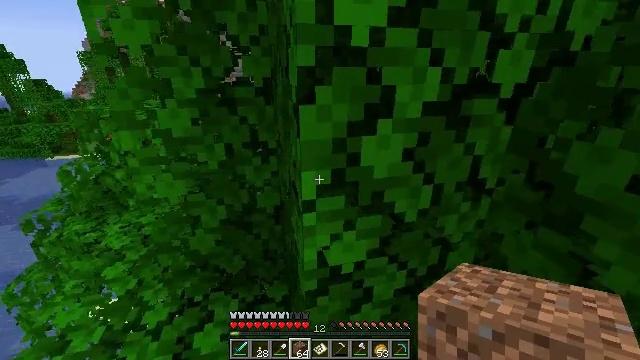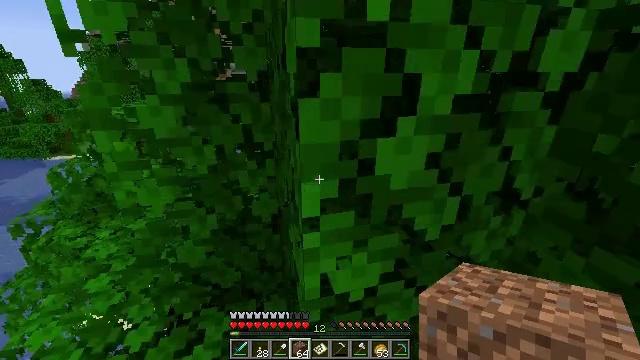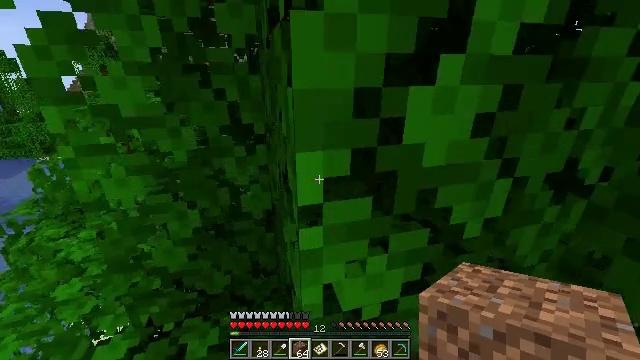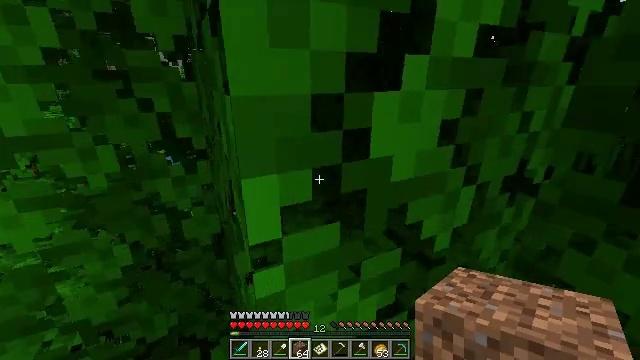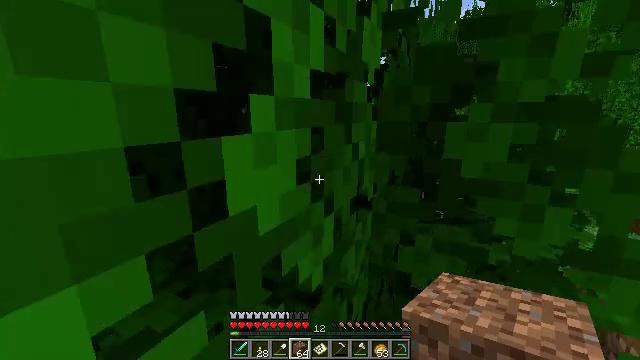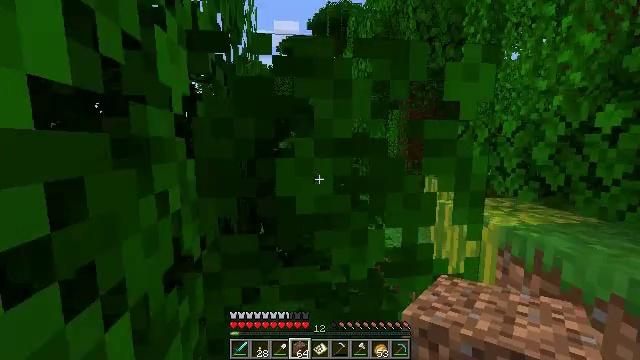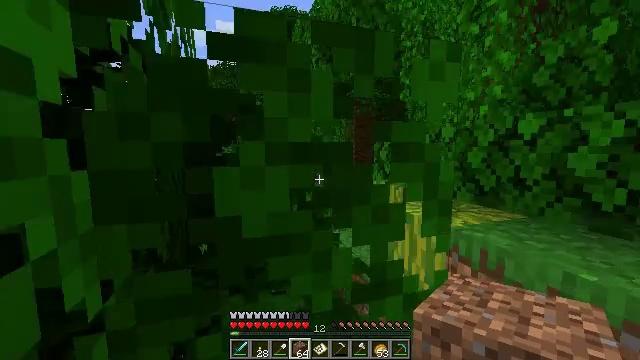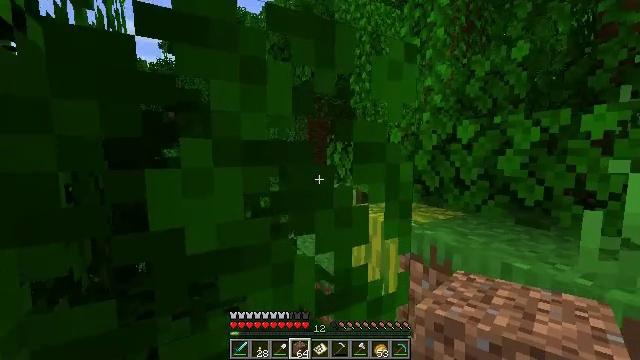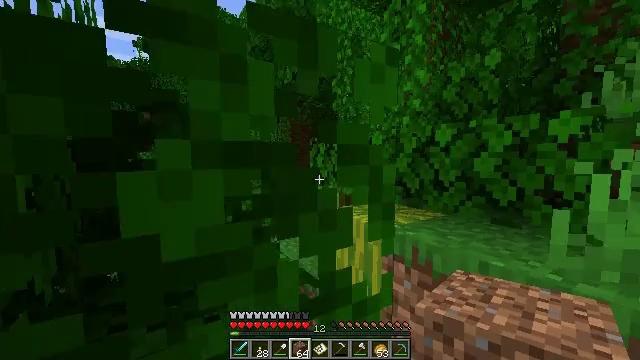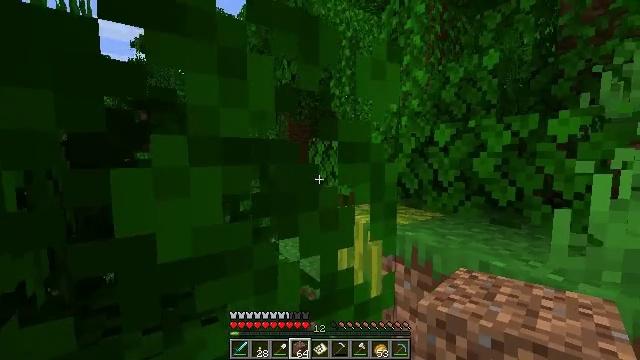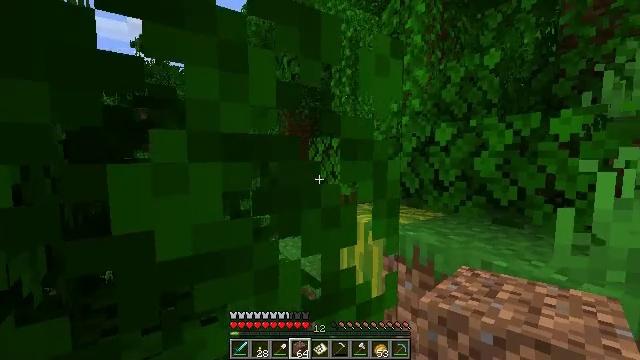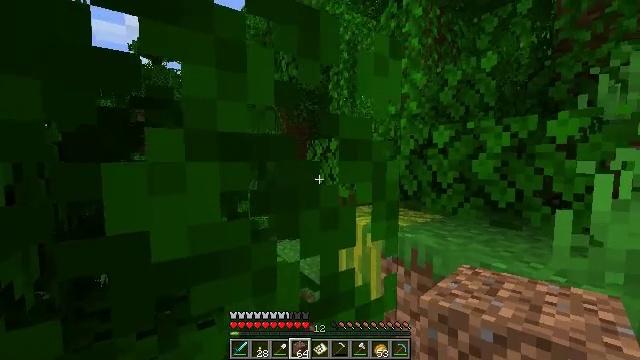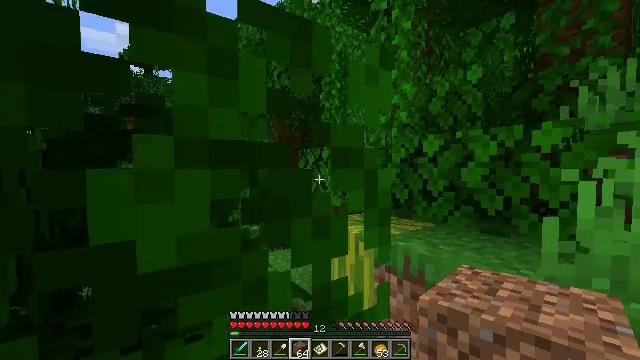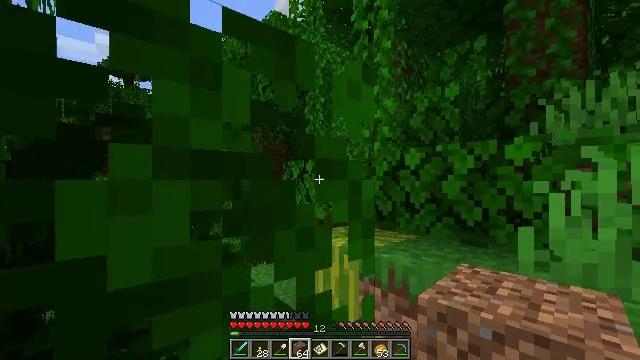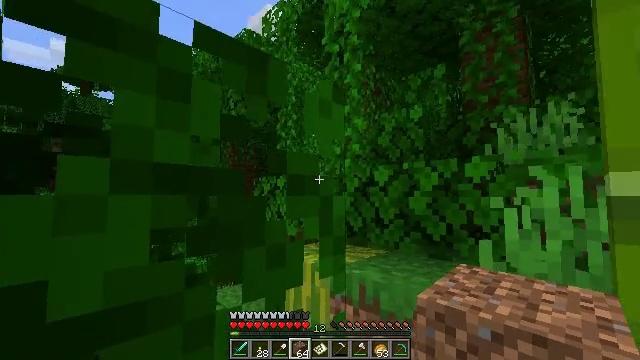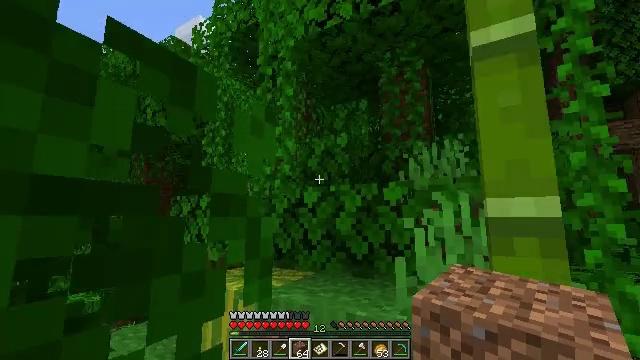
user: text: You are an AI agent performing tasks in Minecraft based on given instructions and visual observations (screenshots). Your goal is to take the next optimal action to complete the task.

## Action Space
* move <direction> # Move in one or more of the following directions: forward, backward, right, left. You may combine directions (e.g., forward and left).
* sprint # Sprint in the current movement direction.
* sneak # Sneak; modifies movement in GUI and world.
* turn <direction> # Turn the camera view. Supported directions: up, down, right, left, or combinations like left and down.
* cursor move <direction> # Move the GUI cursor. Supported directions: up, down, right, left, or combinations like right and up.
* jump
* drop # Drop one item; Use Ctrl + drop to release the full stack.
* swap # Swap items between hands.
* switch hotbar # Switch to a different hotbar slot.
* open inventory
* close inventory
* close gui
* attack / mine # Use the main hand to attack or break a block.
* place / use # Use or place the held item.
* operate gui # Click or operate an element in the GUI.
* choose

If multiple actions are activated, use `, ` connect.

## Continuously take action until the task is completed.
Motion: motion action
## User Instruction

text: Harvest bamboo from the farm.
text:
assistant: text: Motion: move forward, jump
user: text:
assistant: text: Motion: move forward, jump
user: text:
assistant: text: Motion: move forward, turn right and up, jump
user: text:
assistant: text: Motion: move forward, turn right and up, jump
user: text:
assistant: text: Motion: move forward, turn right and up
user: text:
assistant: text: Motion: turn right and up
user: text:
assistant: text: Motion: turn right
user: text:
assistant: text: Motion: turn right
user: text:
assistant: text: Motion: no_op
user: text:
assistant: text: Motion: no_op
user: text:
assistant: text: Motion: no_op
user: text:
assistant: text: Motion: turn right and up
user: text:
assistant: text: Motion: turn right and up
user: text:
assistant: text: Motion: turn right and up
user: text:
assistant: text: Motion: turn right and up
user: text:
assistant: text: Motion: turn right and up
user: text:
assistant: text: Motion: turn right and up
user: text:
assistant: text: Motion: turn right
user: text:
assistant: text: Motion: no_op
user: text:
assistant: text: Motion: no_op
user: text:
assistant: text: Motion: turn right
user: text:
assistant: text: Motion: turn right and up
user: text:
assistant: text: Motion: turn right and up
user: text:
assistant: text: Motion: turn right and up
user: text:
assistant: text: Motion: turn right and up
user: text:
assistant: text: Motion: turn up, attack / mine
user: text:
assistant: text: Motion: attack / mine
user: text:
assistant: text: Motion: attack / mine
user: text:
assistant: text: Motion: attack / mine
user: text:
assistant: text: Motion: attack / mine